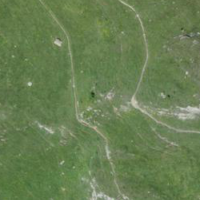
EUNIS habitat code: 26
Species observed at this site:
Aster alpinus
Parnassia palustris
Dryas octopetala
Leontopodium nivale